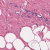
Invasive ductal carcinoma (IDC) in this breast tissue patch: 0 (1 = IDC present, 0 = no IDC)